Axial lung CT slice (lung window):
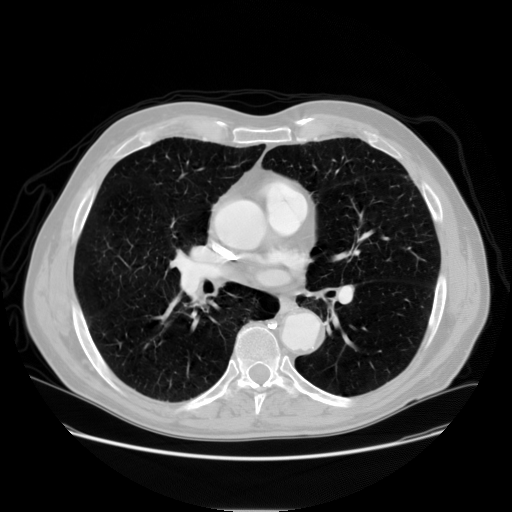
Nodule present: no